Question: I'm trying to pass additional parameters (list of selected checkboxes) to a server-processed DataTables-table when a input button has been clicked:

Which probably means I must set the to the backend script a compiled list of checkboxes and then call ?
I've prepared a very simple test case - :
'''
<?php
error_log('QUERY_STRING: ' . $_SERVER['QUERY_STRING']);
?>
'''
and :
'''
<html>
<head>
<style type="text/css" title="currentStyle">
@import "/css/demo_table_jui.css";
@import "http://ajax.googleapis.com/ajax/libs/jqueryui/1.7.0/themes/redmond/jquery-ui.css";
</style>
<script type="text/javascript" src="http://ajax.googleapis.com/ajax/libs/jquery/1/jquery.min.js"></script>;
<script type="text/javascript" src="https://ajax.googleapis.com/ajax/libs/jqueryui/1/jquery-ui.min.js"></script>;
<script type="text/javascript" src="/js/jquery.dataTables.min.js"></script>
<script type="text/javascript">
$(function() {
my_table = $('#my_table').dataTable( {
bJQueryUI: true,
bServerSide: true,
bProcessing: true,
sAjaxSource: '/test.php'
} );
});
var my_table;
function redrawTable() {
var str = '';
var boxes = new Array();
//loop through all checkboxes
$(':checkbox').each(function() {
if ($(this).is(':checked')) {
boxes.push($(this).attr('name') + '=' + $(this).val());
}
});
str = '/test.php?' + boxes.join('&');
// TODO: set my_table.sAjaxSource to str
my_table.fnDraw();
}
</script>
</head>
<body>
<p>Select fruit:</p>
<p><label><input type="checkbox" name="fruits" value="apple">apple</label></p>
<p><label><input type="checkbox" name="fruits" value="banana">banana</label></p>
<p><label><input type="checkbox" name="fruits" value="pear">pear</label></p>
<p>Select candy:</p>
<p><label><input type="checkbox" name="candy" value="toffee">toffee</label></p>
<p><label><input type="checkbox" name="candy" value="fudge">fudge</label></p>
<p><input type="button" onclick="redrawTable();" value="Submit"></p>
<table class="display" id="my_table">
<thead>
<tr>
<th>Column_1</th>
<th>Column_2</th>
<th>Column_3</th>
</tr>
</thead>
<tbody>
</tbody>
</table>
</body>
</html>
'''
Please advise me, how to achieve this (passing custom params to DataTables AJAX source script).
this code seems to work well for me, thanks Nicola
'''
<html>
<head>
<style type="text/css" title="currentStyle">
@import "/css/demo_table_jui.css";
@import "http://ajax.googleapis.com/ajax/libs/jqueryui/1.7.0/themes/redmond/jquery-ui.css";
</style>
<script type="text/javascript" src="http://ajax.googleapis.com/ajax/libs/jquery/1/jquery.min.js"></script>
<script type="text/javascript" src="https://ajax.googleapis.com/ajax/libs/jqueryui/1/jquery-ui.min.js"></script>
<script type="text/javascript" src="/js/jquery.dataTables.min.js"></script>
<script type="text/javascript">
var my_table;
$(function() {
my_table = $('#my_table').dataTable( {
bJQueryUI: true,
bServerSide: true,
bProcessing: true,
sAjaxSource: '/test.php',
fnServerParams: function ( aoData ) {
$(':checkbox').each(function() {
if ($(this).is(':checked')) {
aoData.push( { name: $(this).attr('name'), value: $(this).val() } );
}
});
}
});
});
</script>
</head>
<body>
<p>Select fruit:</p>
<p><label><input type="checkbox" name="fruits" value="apple">apple</label></p>
<p><label><input type="checkbox" name="fruits" value="banana">banana</label></p>
<p><label><input type="checkbox" name="fruits" value="pear">pear</label></p>
<p>Select candy:</p>
<p><label><input type="checkbox" name="candy" value="toffee">toffee</label></p>
<p><label><input type="checkbox" name="candy" value="fudge">fudge</label></p>
<p><input type="button" onclick="my_table.fnDraw();" value="Submit"></p>
<table class="display" id="my_table">
<thead>
<tr>
<th>Column_1</th>
<th>Column_2</th>
<th>Column_3</th>
</tr>
</thead>
<tbody>
</tbody>
</table>
</body>
</html>
'''
And in the error_log I see:
'''
QUERY_STRING:
sEcho=2&
iColumns=3&
sColumns=&
iDisplayStart=0&
iDisplayLength=10&
mDataProp_0=0&
mDataProp_1=1&
mDataProp_2=2&
sSearch=&
bRegex=false&
sSearch_0=&
bRegex_0=false&
bSearchable_0=true&
sSearch_1=&
bRegex_1=false&
bSearchable_1=true&
sSearch_2=&
bRegex_2=false&
bSearchable_2=true&
iSortingCols=1&
iSortCol_0=0&
sSortDir_0=asc&
bSortable_0=true&
bSortable_1=true&
bSortable_2=true&
fruits=apple&
fruits=banana&
candy=toffee&
candy=fudge&
_=1317666289823
'''
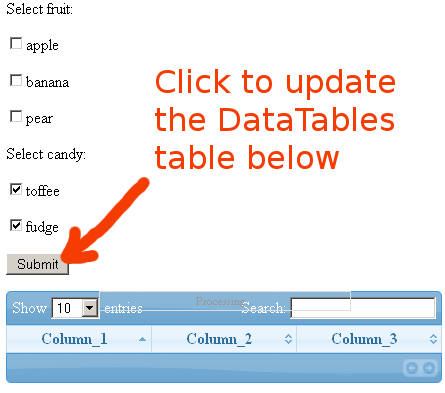
Answer: As you can see from <URL> example you should use fnServerParams:
'''
"fnServerParams": function ( aoData ) {
aoData.push( { "name": "more_data", "value": "my_value" } );
}
'''
where aoData is an array of objects to send to the server